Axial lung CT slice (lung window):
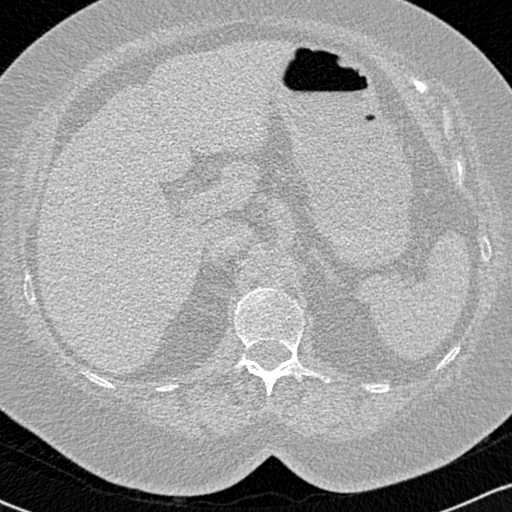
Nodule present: no